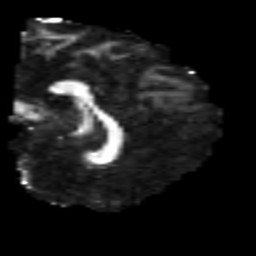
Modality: FA
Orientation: sagittal
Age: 21
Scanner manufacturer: philips
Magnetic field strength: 3 T
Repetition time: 8.6 s
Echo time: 0.127 s